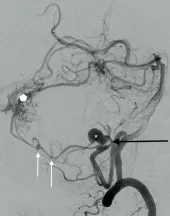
Digital subtraction angiography. And AP view There is filling of the giant partially thrombosed aneurysm (asterisk), arising from a large right PICA distal to the caudal loop. Just proximal to the filling portion of the aneurysm there is a reduction in caliber of the PICA (black arrow on A). There appear to be 2 smaller aneurysms arising from the distal PICA (white arrows on A). The filling portion of the largest partially thrombosed aneurysm measures approximately 7.5 mm x 14 mm, the second aneurysm measuring approximately 4.0 x 2.6 mm and the most distal aneurysm measuring ~2.7 x 1.8 mm. A small arteriovenous malformation (white pentagon on A) is also seen with feeders from the right PICA and right SCA. Drainage of the AVM is via the torcula into the right transverse sinus (B).
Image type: radiology (mri)